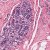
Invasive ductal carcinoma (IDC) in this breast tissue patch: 0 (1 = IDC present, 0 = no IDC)